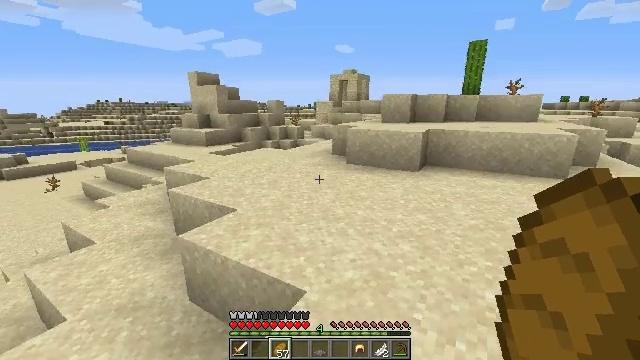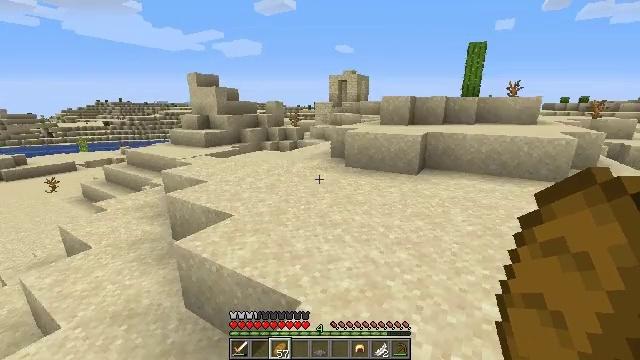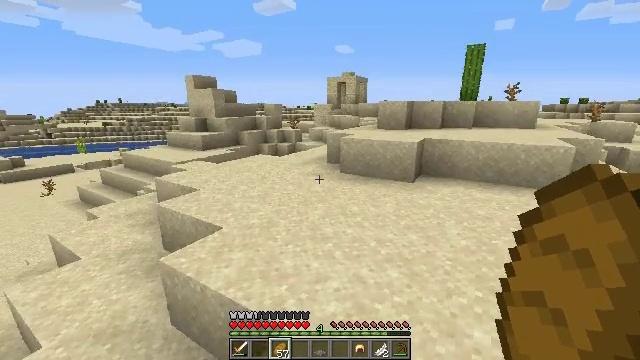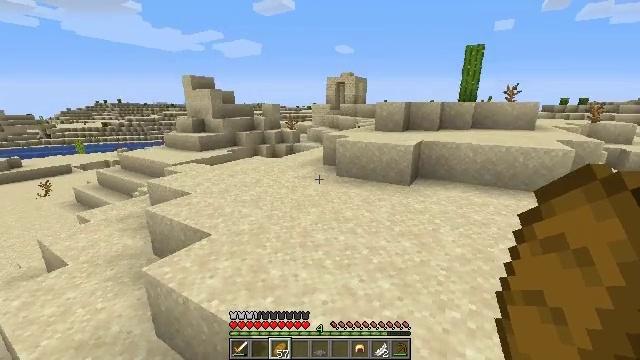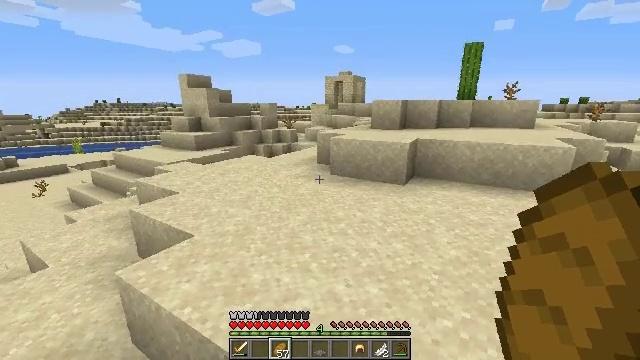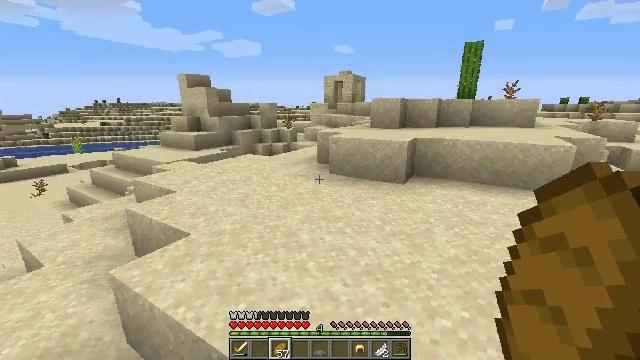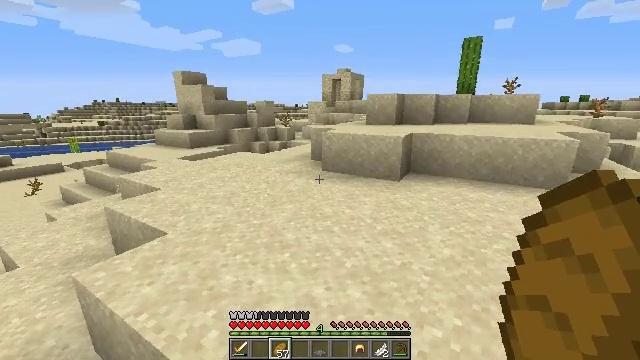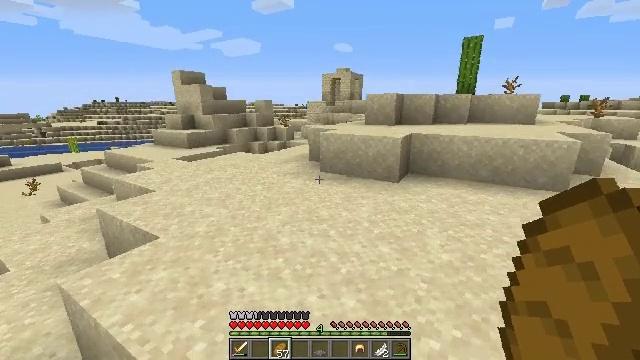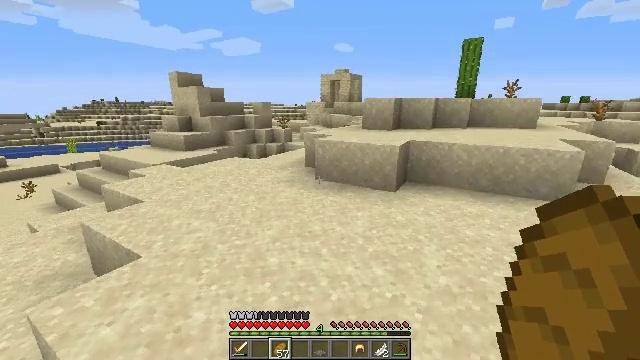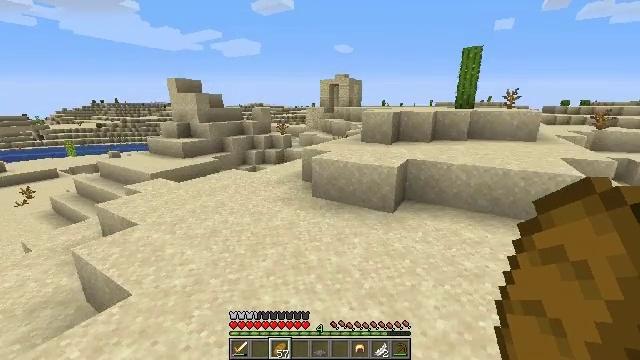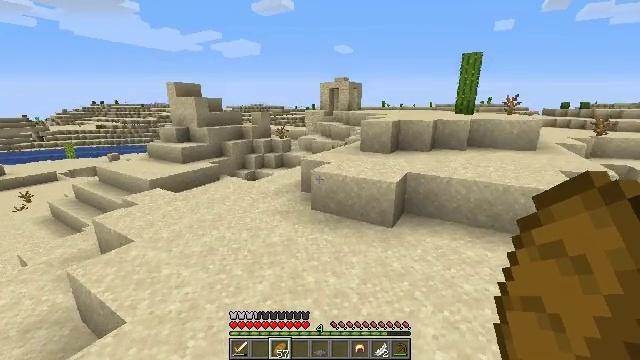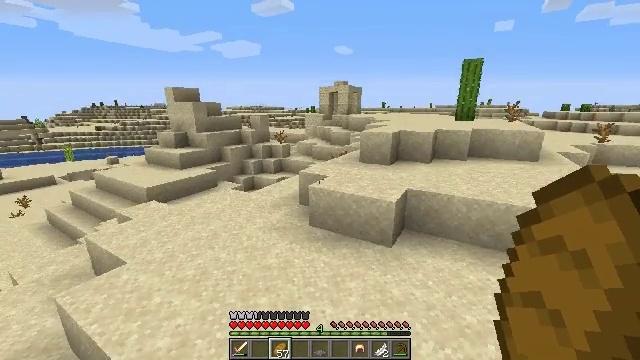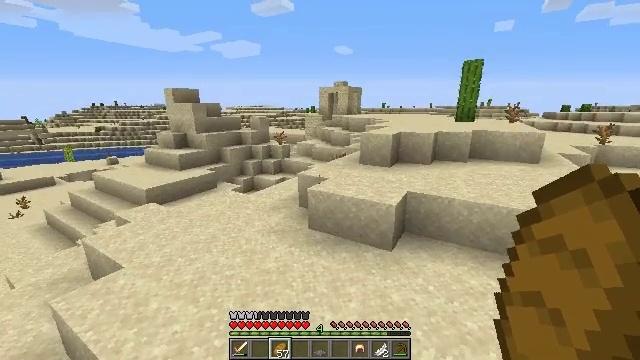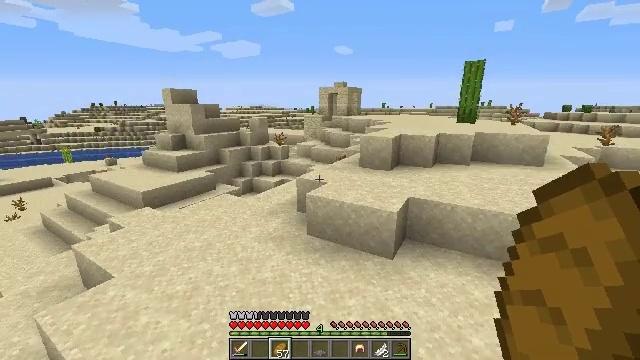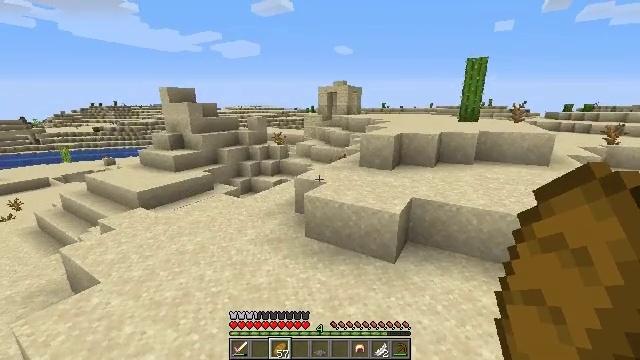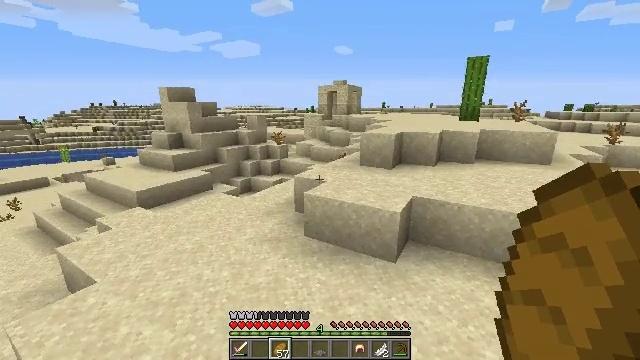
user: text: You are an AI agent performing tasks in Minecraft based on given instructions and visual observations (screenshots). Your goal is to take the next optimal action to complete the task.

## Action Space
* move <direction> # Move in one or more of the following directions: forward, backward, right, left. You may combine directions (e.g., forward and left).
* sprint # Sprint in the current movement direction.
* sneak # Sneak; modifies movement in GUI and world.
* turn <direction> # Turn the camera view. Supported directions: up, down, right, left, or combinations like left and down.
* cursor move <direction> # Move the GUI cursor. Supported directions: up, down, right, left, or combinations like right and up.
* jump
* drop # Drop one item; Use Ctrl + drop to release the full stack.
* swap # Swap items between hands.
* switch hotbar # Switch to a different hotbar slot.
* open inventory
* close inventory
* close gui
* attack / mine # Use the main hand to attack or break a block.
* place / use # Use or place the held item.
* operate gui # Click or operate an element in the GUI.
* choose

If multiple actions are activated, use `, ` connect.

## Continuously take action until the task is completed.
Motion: motion action
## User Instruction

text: Gather cactus by attacking it.
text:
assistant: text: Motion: move forward and move right, jump
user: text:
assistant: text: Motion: move forward and move right, jump
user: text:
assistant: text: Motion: move forward and move right, jump
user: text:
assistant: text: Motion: move forward and move right, jump
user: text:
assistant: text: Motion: move forward and move right, jump
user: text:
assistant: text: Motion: move forward and move right, jump
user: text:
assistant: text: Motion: move forward, jump
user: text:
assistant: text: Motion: move forward, jump
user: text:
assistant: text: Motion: move forward, jump
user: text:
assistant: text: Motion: move forward, jump
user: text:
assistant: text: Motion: move forward, jump
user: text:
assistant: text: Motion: move forward, jump
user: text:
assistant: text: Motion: move forward, jump
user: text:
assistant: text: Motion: move forward, jump
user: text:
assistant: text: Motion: move forward, jump
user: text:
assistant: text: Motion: move forward, jump
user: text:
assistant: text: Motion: move forward, jump
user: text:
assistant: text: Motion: move forward, jump
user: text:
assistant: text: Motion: move forward, jump
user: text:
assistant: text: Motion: move forward, jump
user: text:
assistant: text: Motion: move forward, jump
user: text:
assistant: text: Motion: move forward, jump
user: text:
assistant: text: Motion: move forward, jump
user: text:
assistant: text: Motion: move forward, jump
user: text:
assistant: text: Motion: move forward, jump
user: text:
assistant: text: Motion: move forward, jump
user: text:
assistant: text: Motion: move forward, jump
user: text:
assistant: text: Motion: move forward, jump
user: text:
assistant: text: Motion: move forward, jump
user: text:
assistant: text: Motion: move forward, jump